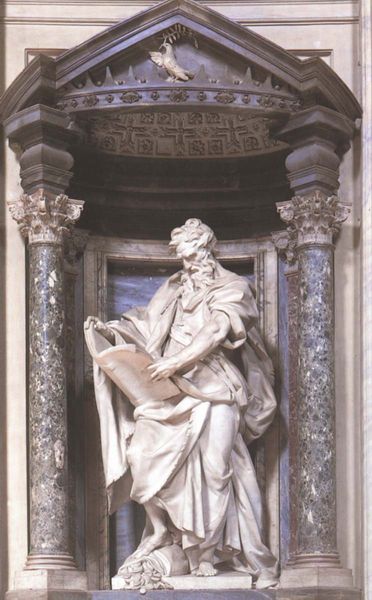
Titel: Apostel Matthäus
Künstler: Camillo Rusconi
Standort: Rom, S. Giovanni in Laterano (EU - I - Latium)
Schlagwörter: blau, fuß, gott, hand, mann, schatten, umhang, vogel, weiß, braun, licht, marmor, stirn, säule, säulen, blick, blüten, bart, arm, barock, falten, stehen, stein, taube, bild, figur, gewand, haare, mantel, sitzend, stehend, krone, renaissance, engel, skulptur, statue, schrift, bogen, kuppel, lesen, faltenwurf, monumental, foto, nische, moses, philosoph, buch, zweig, stand, kapitell, kreuze, toga, baldachin, lesend, basis, heilig, prophet, mamor, gibel, tympanon, michelangelo, oliven, korinthische kapitelle, überdach, prunkvoll, nischenfigur, geand, ölzweig, friedenstaube, olivenzweig, 1540, nistelzweig